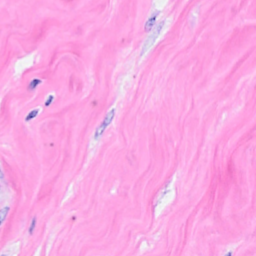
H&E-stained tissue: Breast